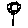
Label: flower